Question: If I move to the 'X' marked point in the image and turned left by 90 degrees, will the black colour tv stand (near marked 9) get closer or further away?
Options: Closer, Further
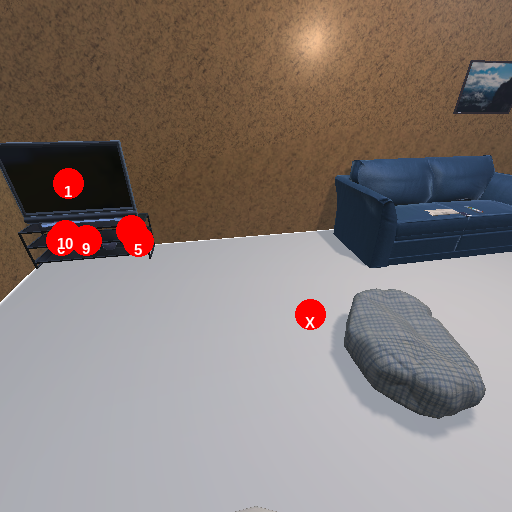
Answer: Closer